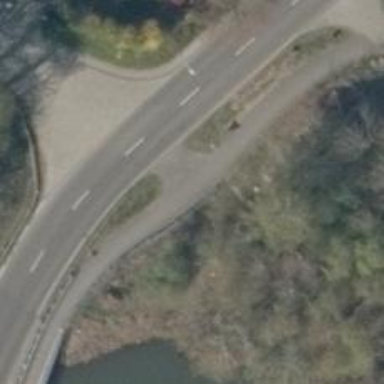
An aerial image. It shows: Asphalt cycleway.